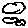
Label: cloud